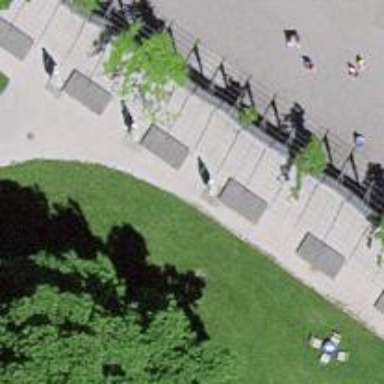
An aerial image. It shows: Bench for seating.